Question: When doing a TCP analysis of the traffic between my web servers and database servers I see the network buffers (TCP Window) filling up frequently. The web servers then send TCP messages to the database server telling it that its buffers are full an not to send more data until given an update.
For example, this is the size of the network buffer in bytes for one of the more long lived connections to the database server over time:

The web servers are running a .NET 4.0 application running in IIS integrated mode on Windows 2008 R2 web servers. The SQL server is a 2008 R2 server.
My interpretation of this is that the SQL server is returning data to the web servers faster then the application on the web server can collect the data from the buffers. I have tried tuning just about everything I can in the network drivers to work around this issue. In particular increasing the RSS queues, disabling interrupt moderation, and setting Windows 2008 R2 server to increase the buffer size more aggressively.
So if my interpretation is correct that leaves me wondering about two possibilities:
1. Is there any way in .NET to tell it to increase the size of the network buffers? The "enhanced 2008 R2 TCP stack" is rarely deciding to enable window scaling (Making the buffer bigger than 65 kBytes) for this connection (probably due to the low latency). It looks like the ability to manually set this system wide is gone in Windows server 2008 r2 (There used to be registry entries that are now ignored). So is there a way I can force this in the code?
2. Is there anything that can be tuned that would speed up the rate at which the application reads information for the network buffers, in particular for the SQL connections?
Requested DMV Query cutting off at ASYNC_NETWORK_IO:
'''
SELECT * FROM sys.dm_os_wait_stats ORDER BY waiting_tasks_count desc;
'''
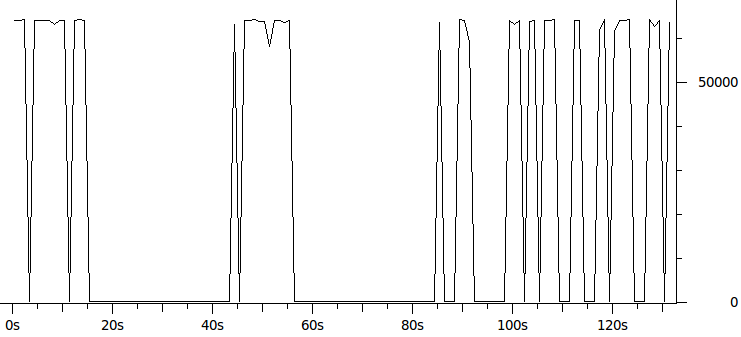
Answer: 1) What makes you think that this is TCP flow control, as opposed to SQL Server not producing data in the intervals where there is no traffic? Check if 'sys.dm_exec_requests' look at wait_type. The wait types are described in <URL>. If is indeed the client applying TCP flow control, then you'll see the wait type 'ASYNC_NETWORK_IO'.
2) the issue is indeed network wait type, then the solution is not to increase the bandwidth, but obviously to reduce the traffic. The client has no business requesting so much data from the server as to cause TCP flow control. This would be caused by doing horribly wrong things in the client, like counting rows or client-side paging. Move the processing on the server, and just get small results sets with the data you need.
Consuming the DB call result set ultimately boils down to one form or another of this:
'''
FetchNextRow
while (not EnfOfResults)
{
ProcessRow;
FetchNextRow;
}
'''
What this could mean, in real terms, it could be 'foreach row in IQueryable' or 'SqlDataReader.Read()'. But the basic idea is the same, that the client fetches rows from the result, process them, then gets some more rows. If the client code does in that 'ProcessRow' that blocks, then the client code will not reach the point where it fetches the next row again, and thus will eventually trigger TCP flow control which in turn will cause SQL Server to suspend the query (since it has no place to write the results into). There is nothing you can do in terms of TCP to make this better. Increasing the window size can actually make maters worse, as now all those results that were previously suppressed at source (DB) are going to be created and have to be stored somewhere, which will ultimately mean live memory allocated to storage and may make things far worse than they are now.
If I would be in your shoes right now I'd focus on identifying does that 'ProcessRow' blocking occur. An hypothesis I put forward was that that processing would be an MVC View writing into the response buffer and being blocked in turn by TCP flow control resulting from the user agent not consuming the HTTP response (eg. Ajax call completed but the browser is not running the completion code to consume the response because the main thread is looping busy on something else). As always, the best approach is to methodically measure. Some possible tools:
- <URL>